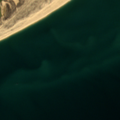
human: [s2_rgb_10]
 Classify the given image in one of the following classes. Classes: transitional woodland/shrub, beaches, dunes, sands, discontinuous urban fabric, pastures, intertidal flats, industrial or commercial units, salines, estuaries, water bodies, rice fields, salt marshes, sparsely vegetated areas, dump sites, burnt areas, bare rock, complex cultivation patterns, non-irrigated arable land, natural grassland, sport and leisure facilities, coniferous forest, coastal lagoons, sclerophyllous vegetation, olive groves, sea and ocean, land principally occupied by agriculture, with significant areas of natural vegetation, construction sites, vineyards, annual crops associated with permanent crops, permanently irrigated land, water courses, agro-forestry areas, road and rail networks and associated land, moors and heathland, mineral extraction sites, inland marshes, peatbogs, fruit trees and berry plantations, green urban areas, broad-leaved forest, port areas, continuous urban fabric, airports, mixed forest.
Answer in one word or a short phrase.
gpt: beaches, dunes, sands, sea and ocean